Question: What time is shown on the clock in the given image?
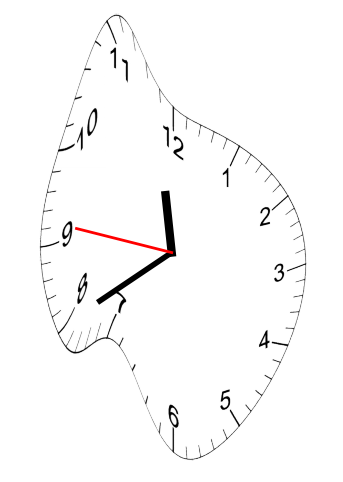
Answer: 11:39:46